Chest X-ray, PA view. Patient: 20 years old, sex M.
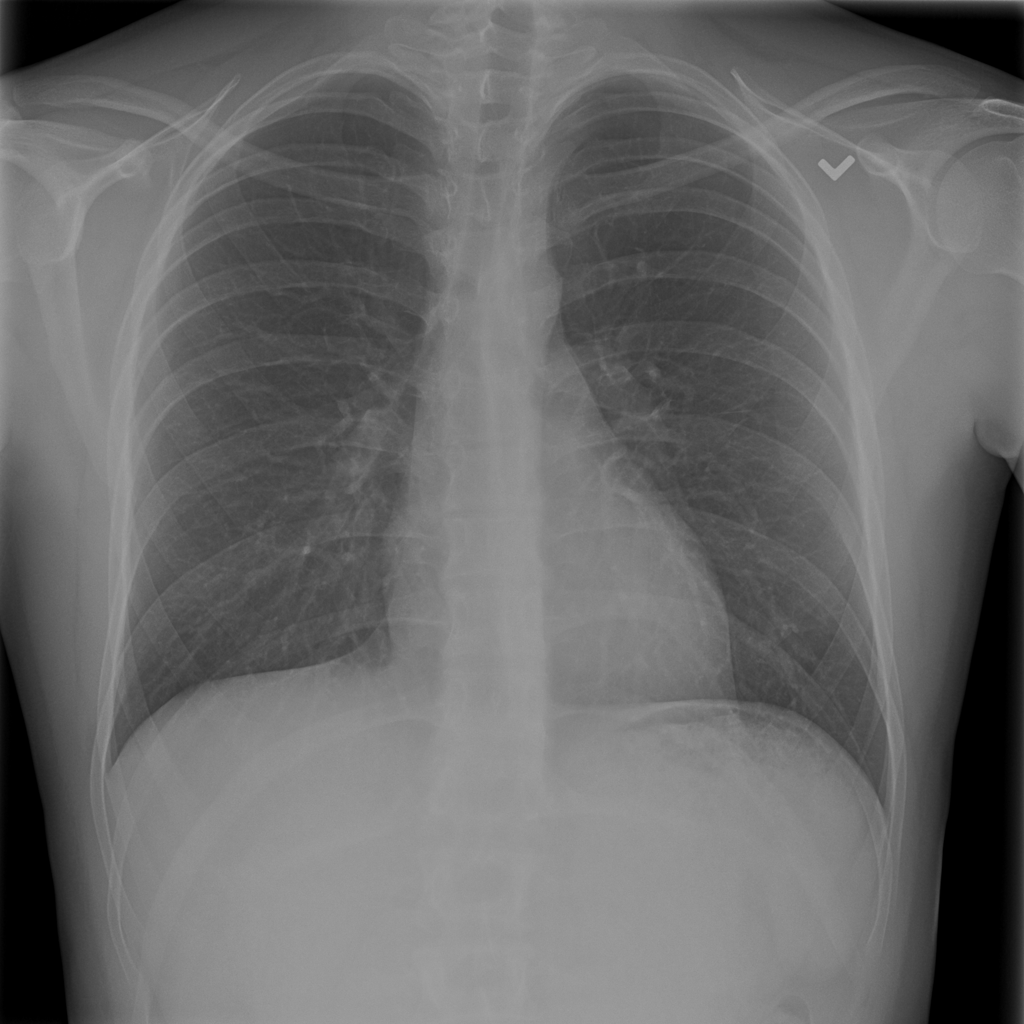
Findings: No Finding